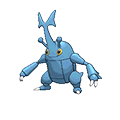
Pok\u00e9mon: heracross